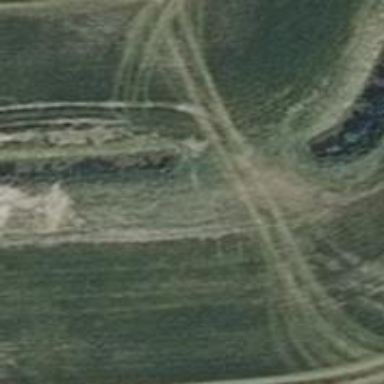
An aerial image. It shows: Culvert tunnel.